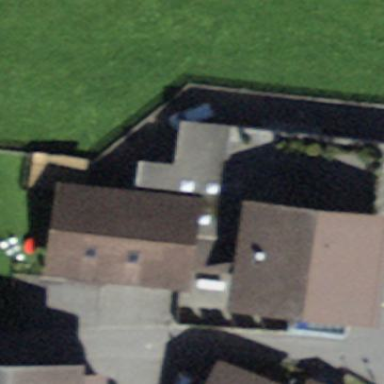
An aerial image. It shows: Image showing building with apartments.